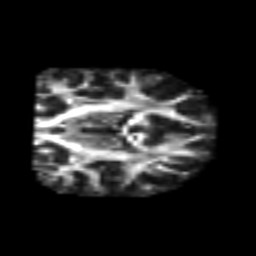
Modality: FA
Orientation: coronal
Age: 25
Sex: male
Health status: healthy